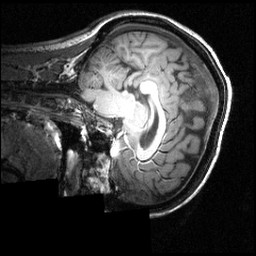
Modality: T1w
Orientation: sagittal
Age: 25
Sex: female
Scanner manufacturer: siemens
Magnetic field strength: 3.951 T
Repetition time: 1.5 s
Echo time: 0.00335 s